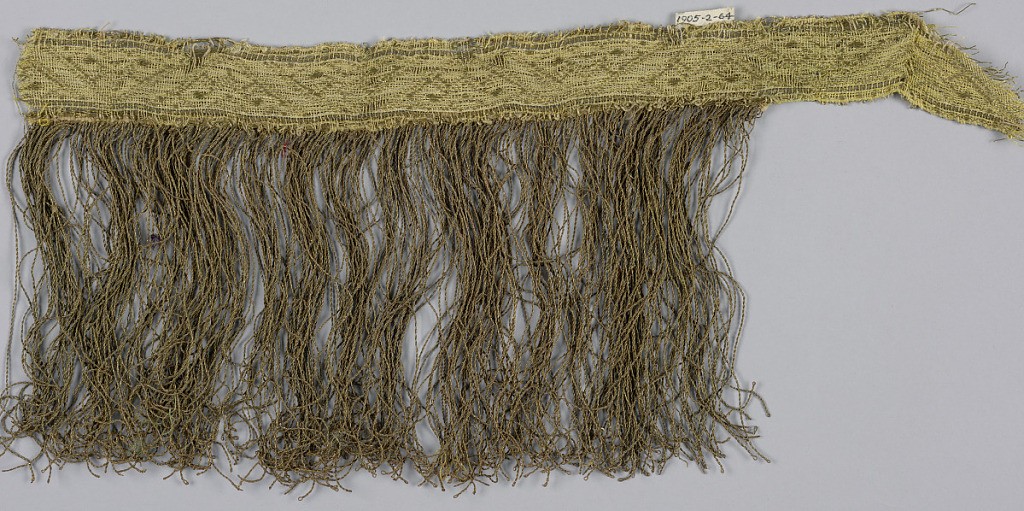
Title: Trimming with fringe
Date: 15th century
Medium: gilt foil on silk core, linen Technique: woven
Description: Trimming in a pattern of ornamented triangles. Attached is a fringe skirt of twisted loops with a plain-woven linen heading.